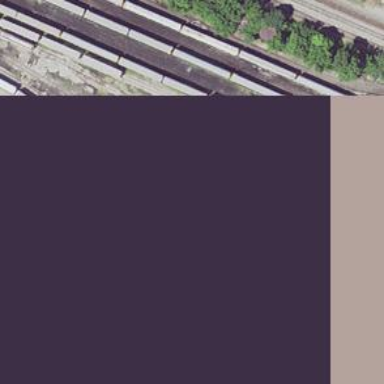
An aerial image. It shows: Rail spur service.